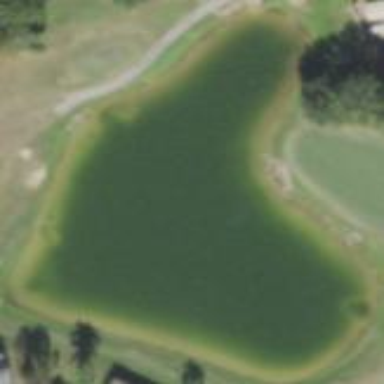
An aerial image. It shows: Water hazard in golf course. The hazard is natural water feature.